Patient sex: M
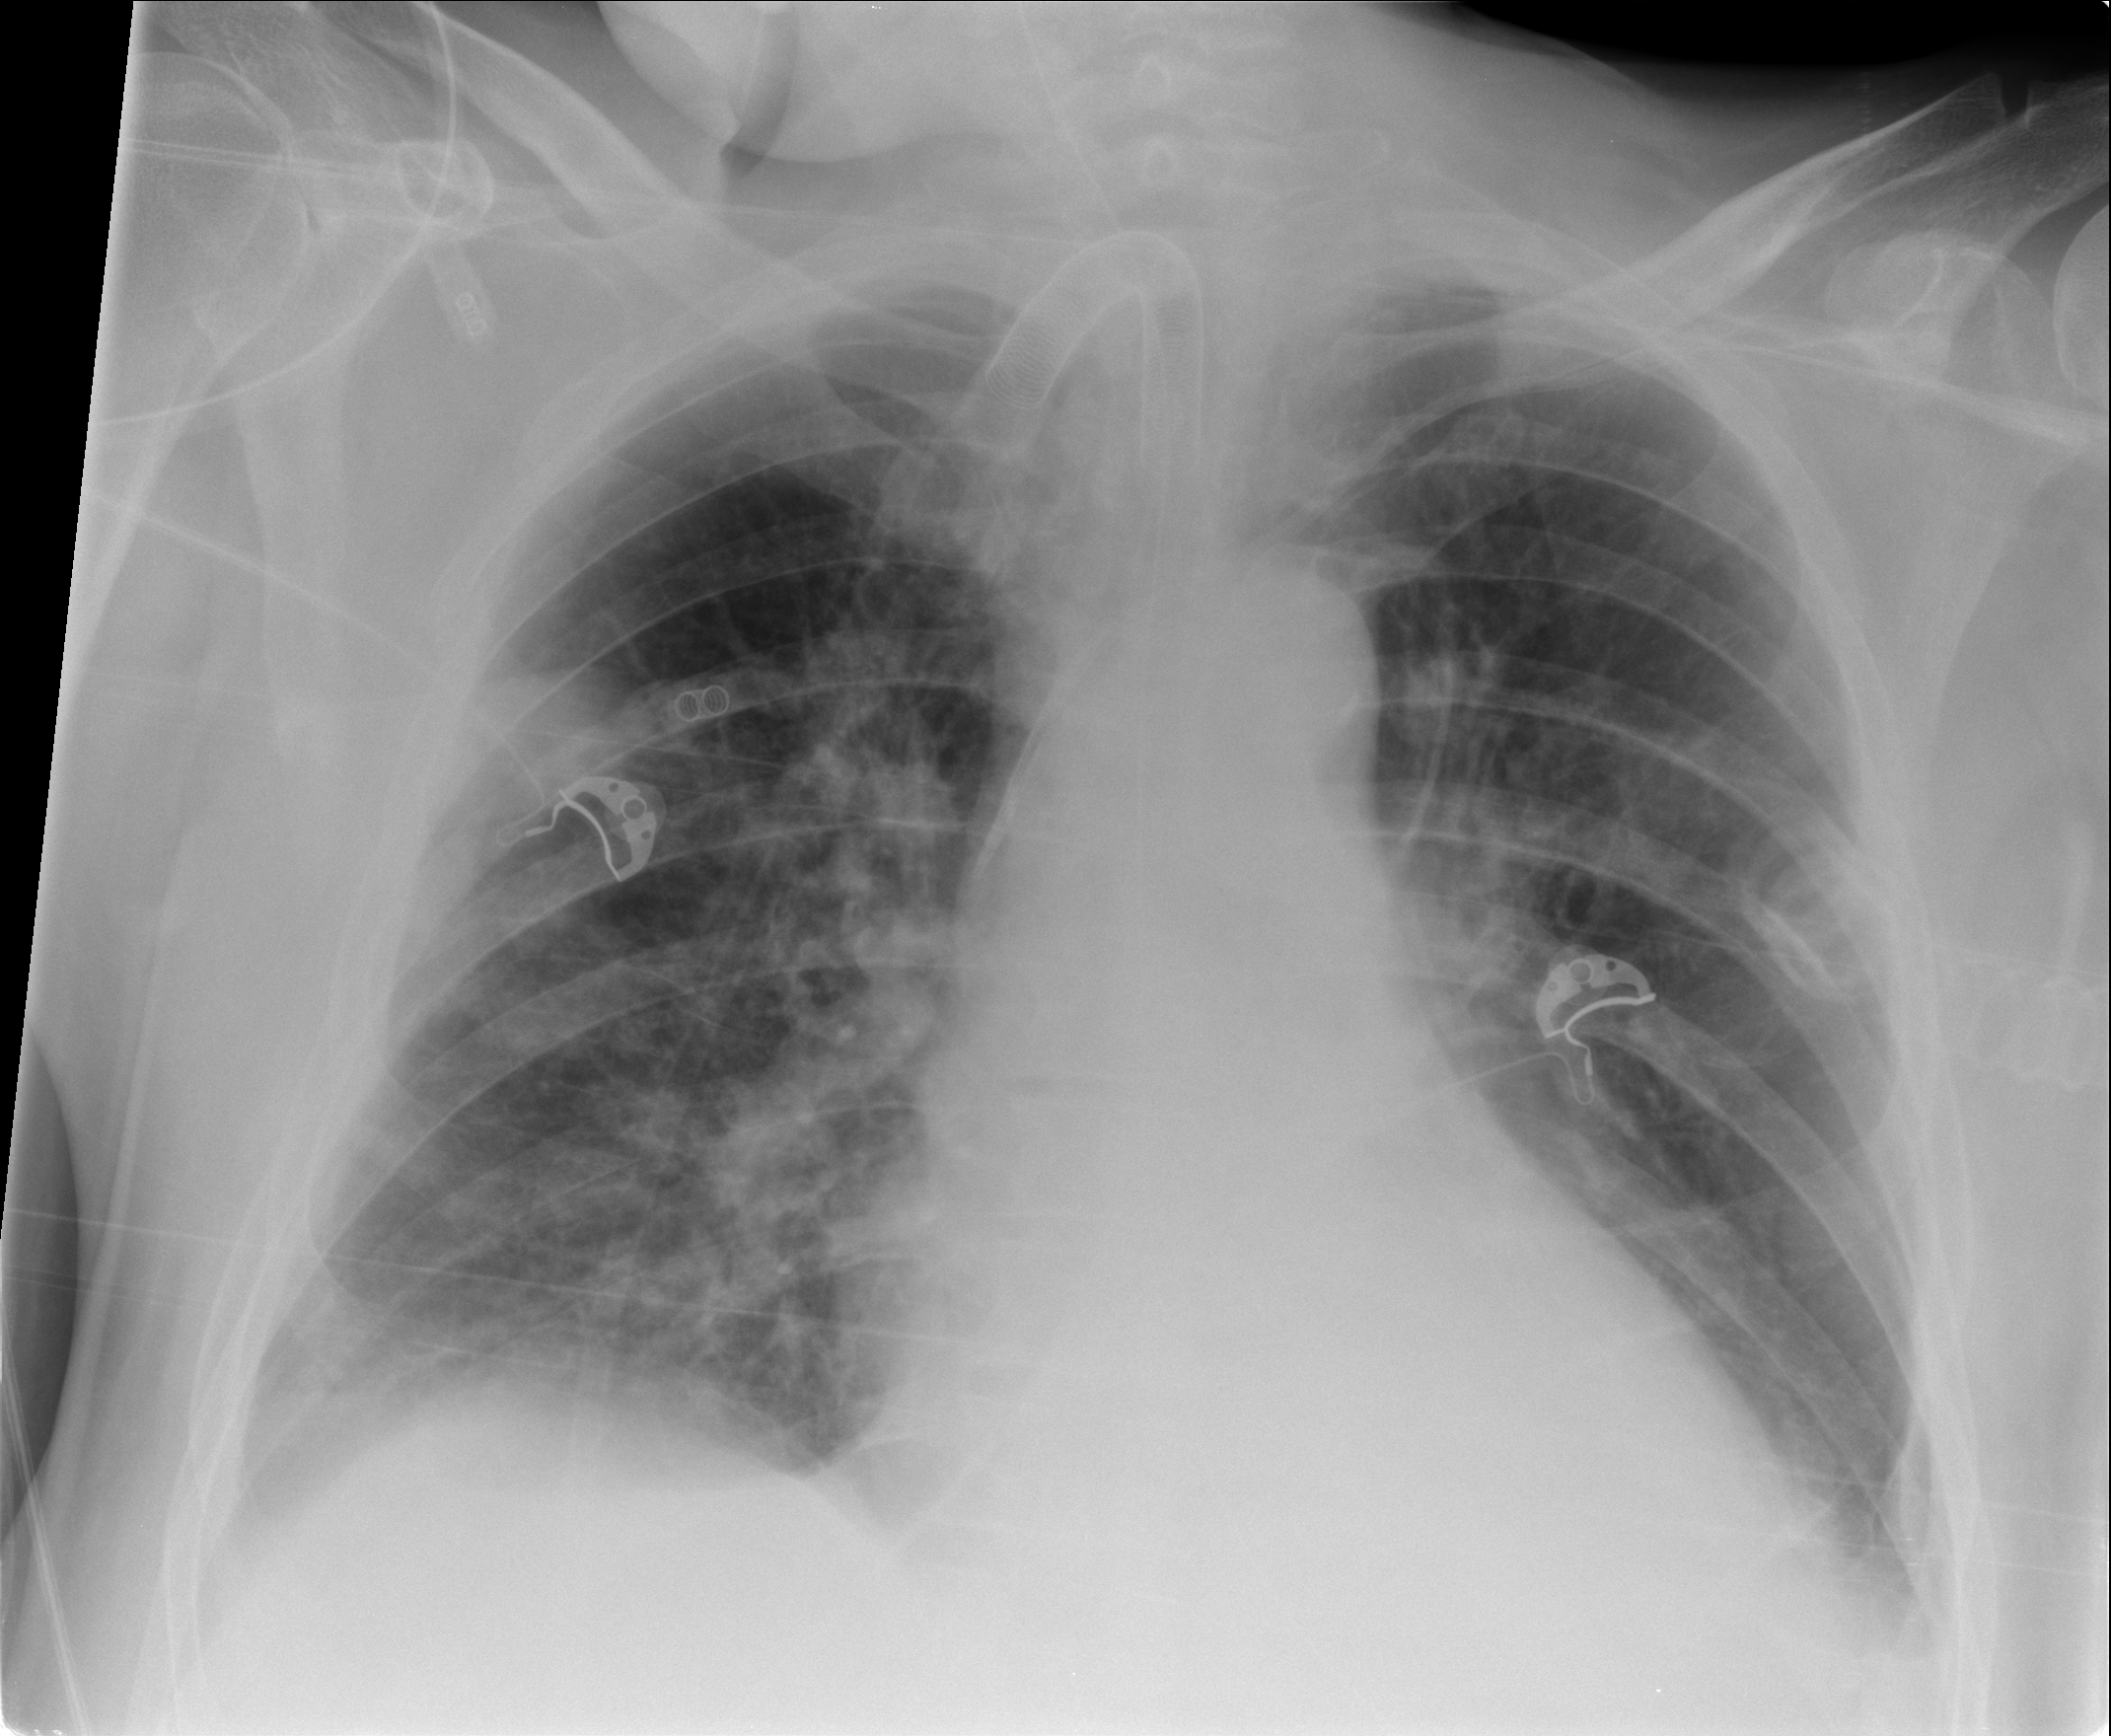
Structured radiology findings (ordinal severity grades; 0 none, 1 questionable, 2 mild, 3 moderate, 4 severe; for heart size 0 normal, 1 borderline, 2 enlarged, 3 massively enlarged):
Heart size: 2
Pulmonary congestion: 2
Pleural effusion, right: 1
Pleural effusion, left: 2
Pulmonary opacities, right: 2
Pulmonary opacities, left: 0
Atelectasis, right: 0
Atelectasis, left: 2